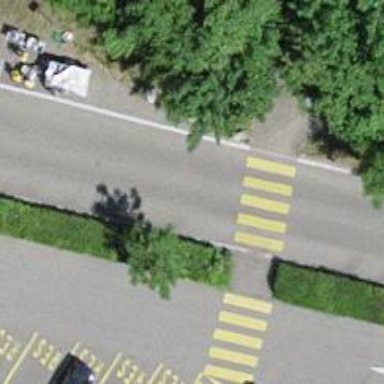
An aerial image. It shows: Marked crossing on the road.